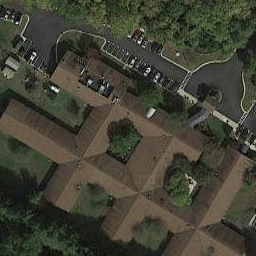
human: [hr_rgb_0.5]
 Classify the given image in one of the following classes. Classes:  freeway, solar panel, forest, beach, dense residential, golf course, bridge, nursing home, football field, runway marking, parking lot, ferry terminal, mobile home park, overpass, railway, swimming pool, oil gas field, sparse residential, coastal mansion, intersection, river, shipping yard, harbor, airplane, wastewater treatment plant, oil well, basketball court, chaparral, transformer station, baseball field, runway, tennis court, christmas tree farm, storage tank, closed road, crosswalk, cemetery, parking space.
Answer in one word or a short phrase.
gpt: nursing home